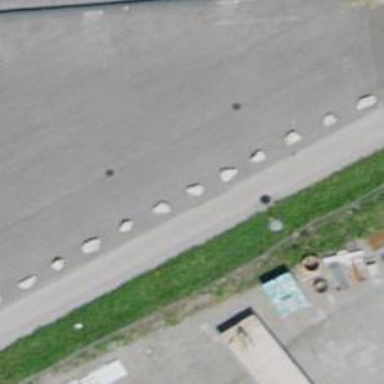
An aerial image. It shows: Block barrier.